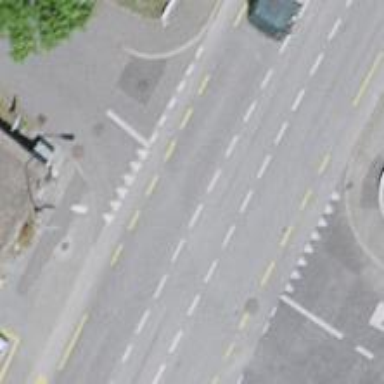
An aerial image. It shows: Asphalt road classified as primary highway with advisory cycle lane.